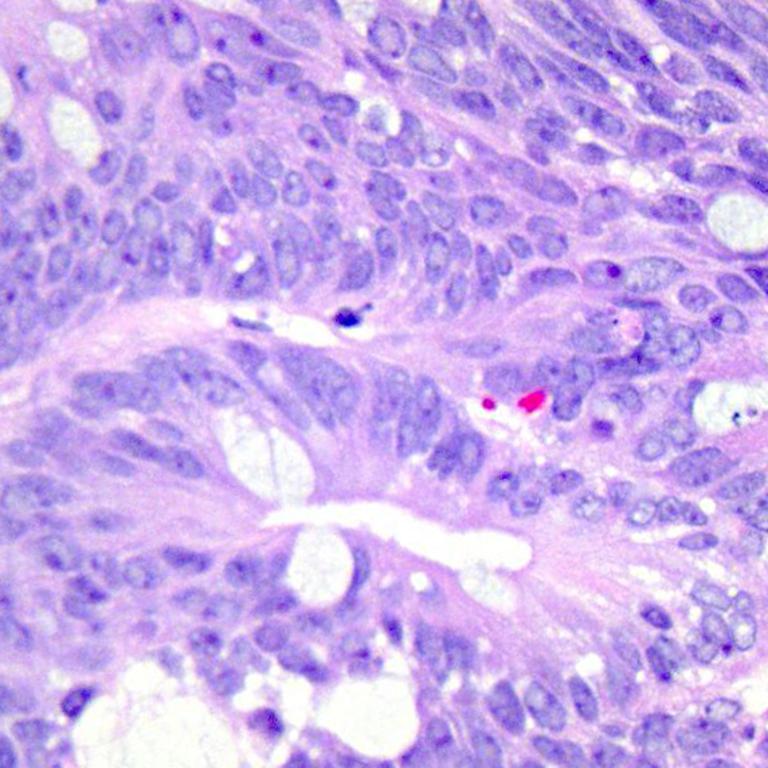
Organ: colon
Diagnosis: adenocarcinomas